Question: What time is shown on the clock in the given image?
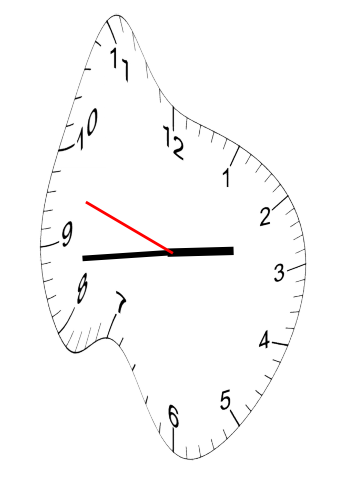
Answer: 02:43:48